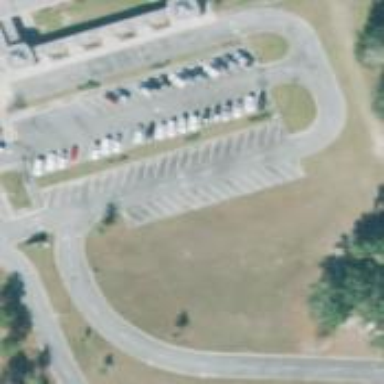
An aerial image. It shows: Parking space is available.